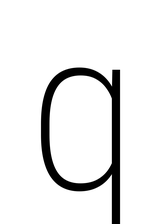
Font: Roboto_Condensed_ExtraLight